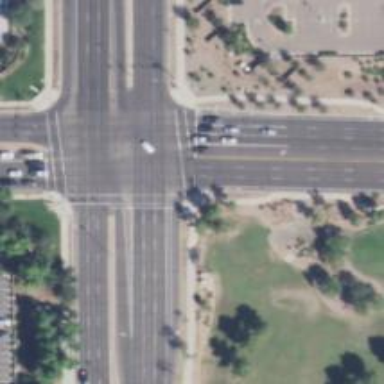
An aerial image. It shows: Solid stop line on the road.